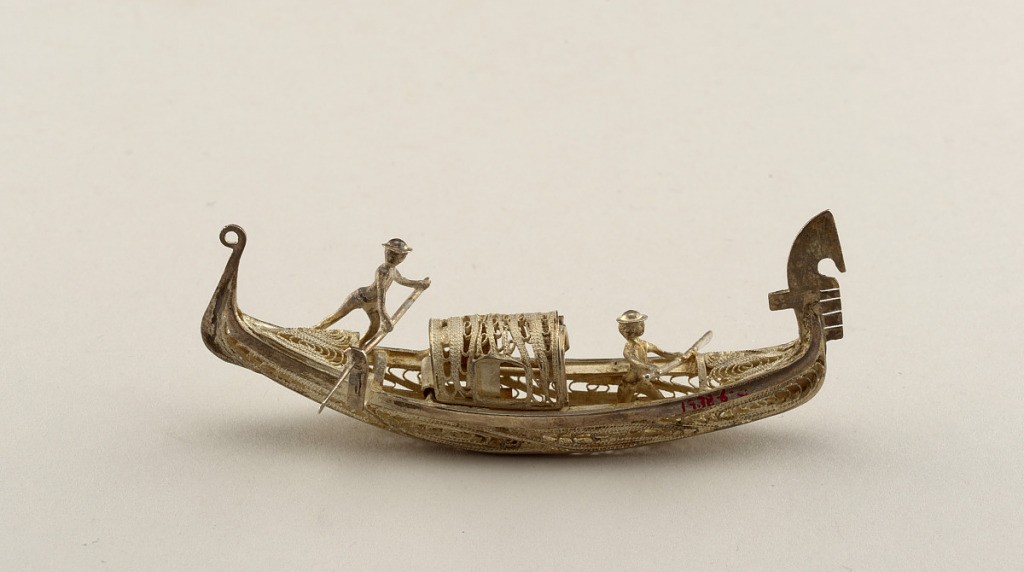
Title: Gondola
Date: mid-19th century
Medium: Silver filigree
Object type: Miniature
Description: Silver gondola with cabin and two rowers.  The cabin, which is hinged at the back, contains a seat and a swinging door.